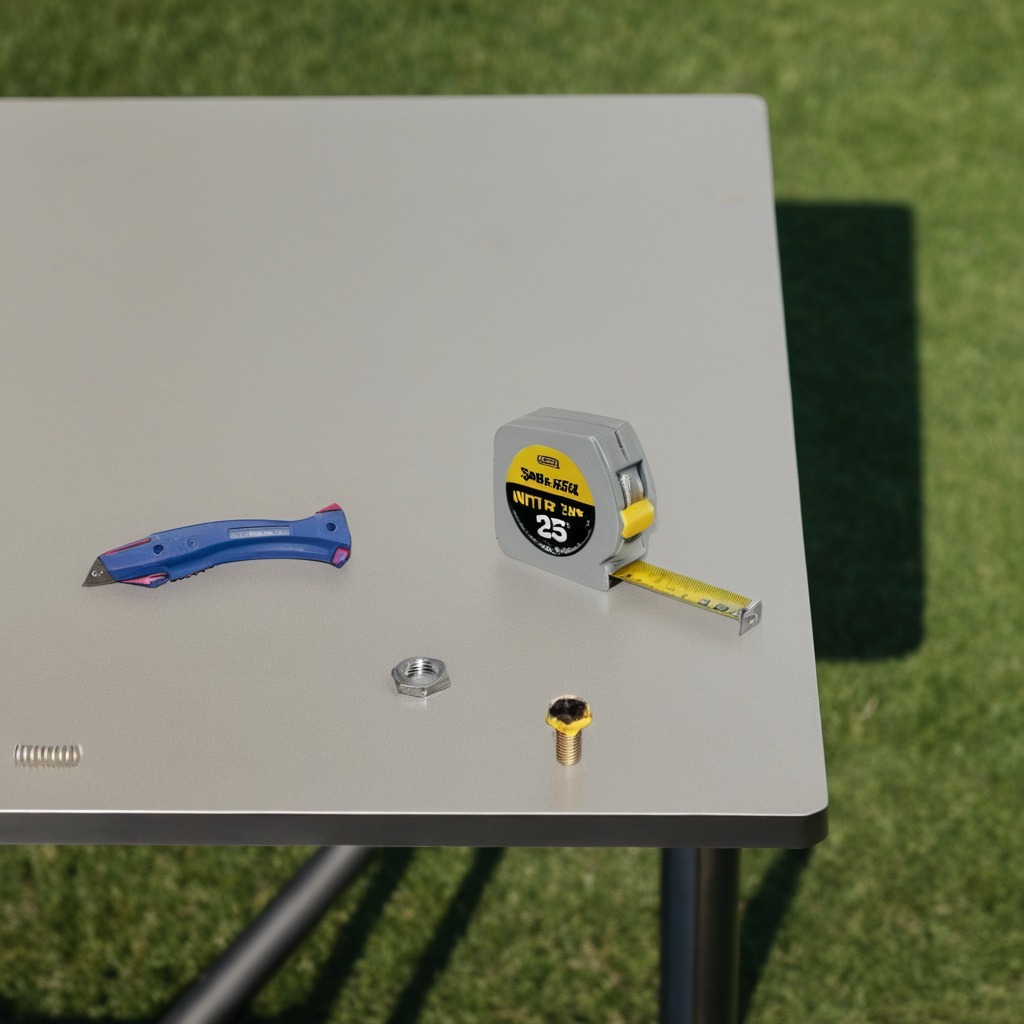
A utility knife, a measuring tape, a metal machine screw, a coiled metal spring, and a metal nut are lying on the textured surface.